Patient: sex M, age 54
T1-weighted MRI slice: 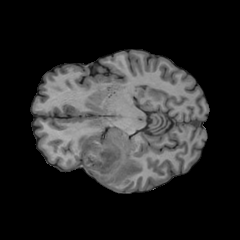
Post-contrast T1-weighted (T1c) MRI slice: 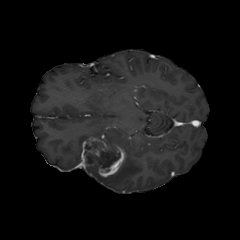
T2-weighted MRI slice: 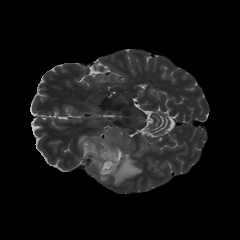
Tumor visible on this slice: yes
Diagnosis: Glioblastoma, IDH-wildtype
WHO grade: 4